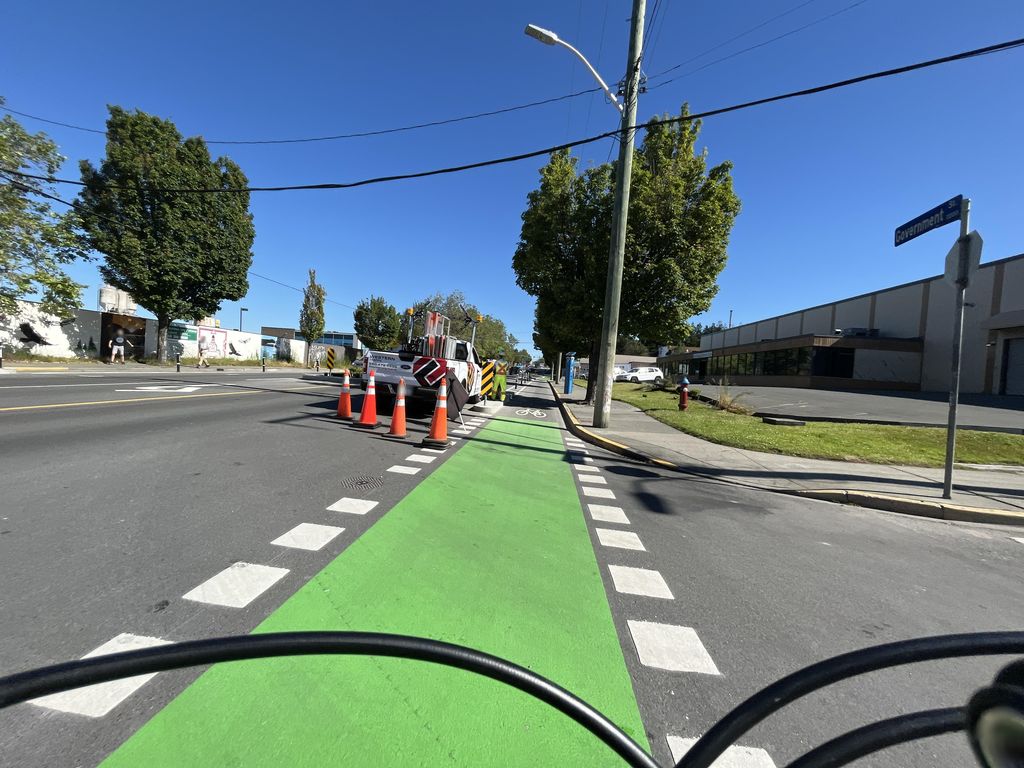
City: victoria